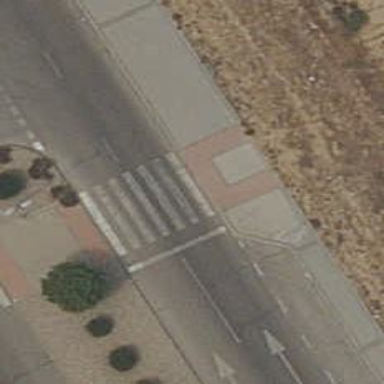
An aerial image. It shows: Marked crossing with visible markings.